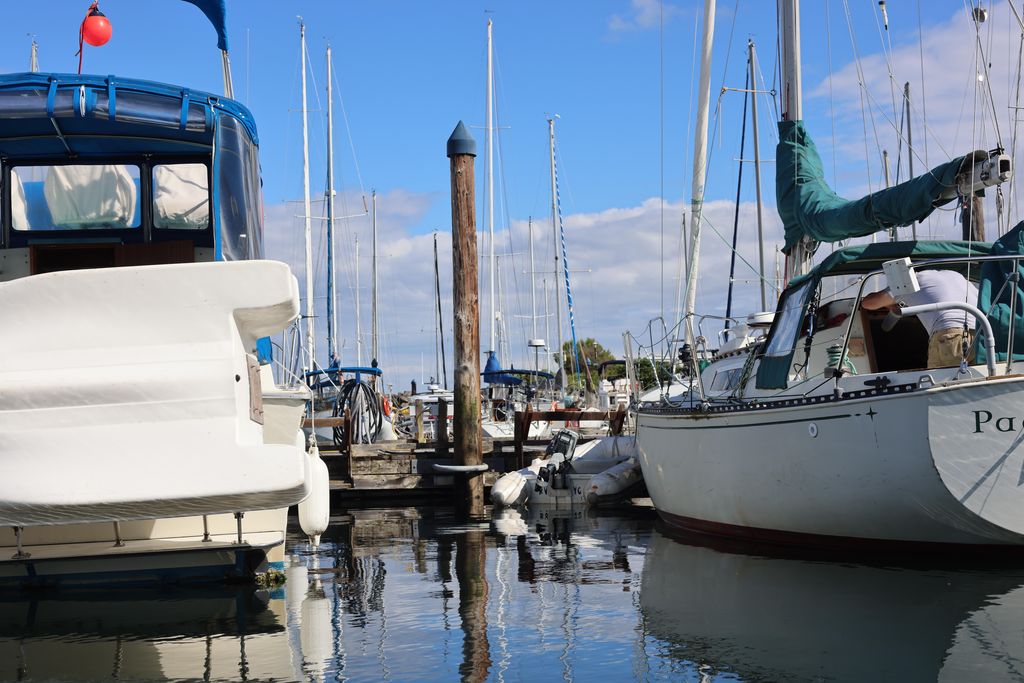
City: victoria